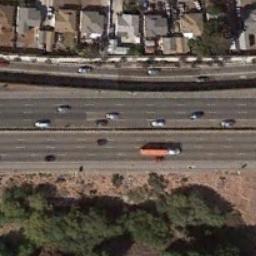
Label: freeway